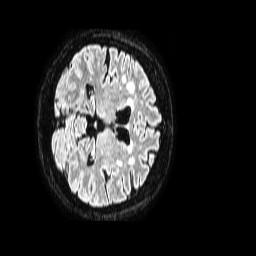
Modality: FLAIR
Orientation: axial
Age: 55
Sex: female
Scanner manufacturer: philips
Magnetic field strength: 1.5 T
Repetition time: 4.8 s
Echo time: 0.3 s